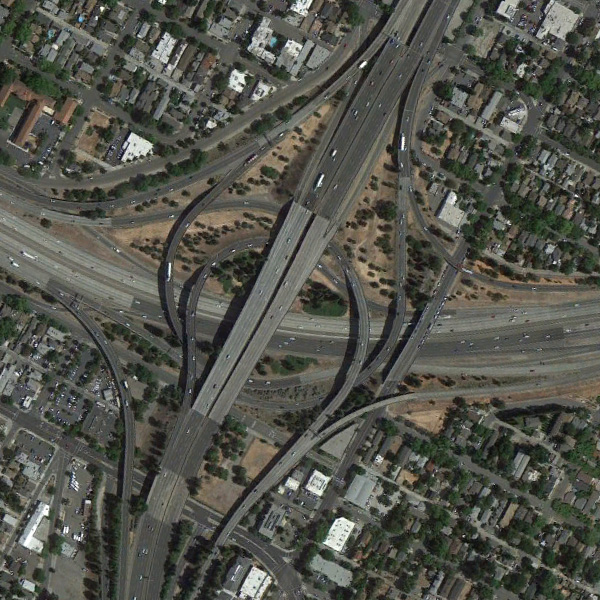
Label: Viaduct